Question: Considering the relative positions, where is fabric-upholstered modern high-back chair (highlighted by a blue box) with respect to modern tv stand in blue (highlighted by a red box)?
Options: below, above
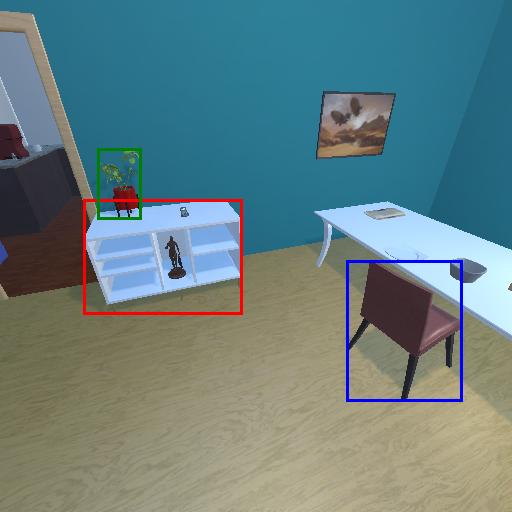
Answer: below